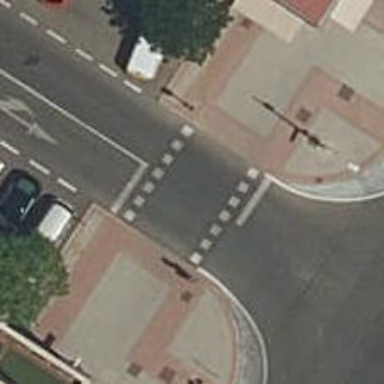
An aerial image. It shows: Crossing with traffic signals.